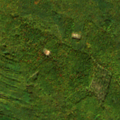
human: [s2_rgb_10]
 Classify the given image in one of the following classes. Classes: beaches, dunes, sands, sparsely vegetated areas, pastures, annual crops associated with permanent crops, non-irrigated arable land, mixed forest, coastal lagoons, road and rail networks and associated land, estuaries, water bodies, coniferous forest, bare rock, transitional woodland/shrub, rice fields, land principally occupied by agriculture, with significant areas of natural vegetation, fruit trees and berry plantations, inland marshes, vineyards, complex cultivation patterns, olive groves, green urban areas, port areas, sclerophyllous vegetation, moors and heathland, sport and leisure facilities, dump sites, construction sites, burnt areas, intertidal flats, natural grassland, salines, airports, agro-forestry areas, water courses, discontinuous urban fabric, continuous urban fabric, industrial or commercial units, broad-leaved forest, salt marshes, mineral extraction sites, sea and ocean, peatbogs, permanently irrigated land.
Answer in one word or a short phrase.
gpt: broad-leaved forest